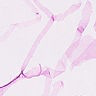
Metastatic tissue present: no